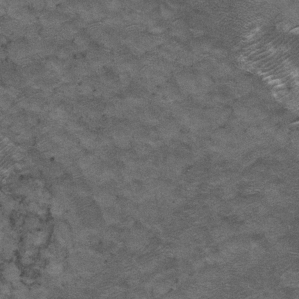
Label: frost